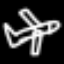
Label: airplane